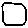
Label: hexagon